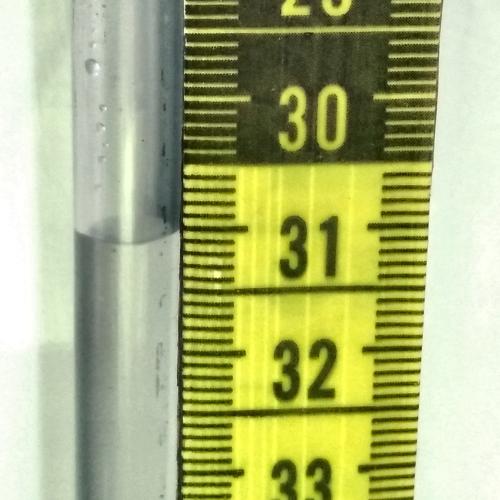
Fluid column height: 31.0 cm